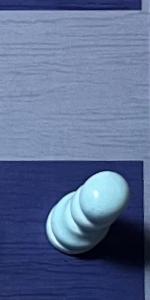
Label: Pawn_White